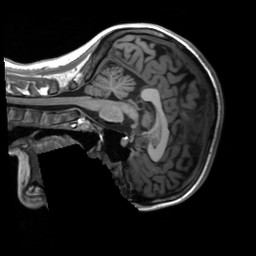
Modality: T1w
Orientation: sagittal
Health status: healthy
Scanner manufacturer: siemens
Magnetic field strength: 3 T
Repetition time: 2.3 s
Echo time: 0.00207 s